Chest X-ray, PA view. Patient: 50 years old, sex M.
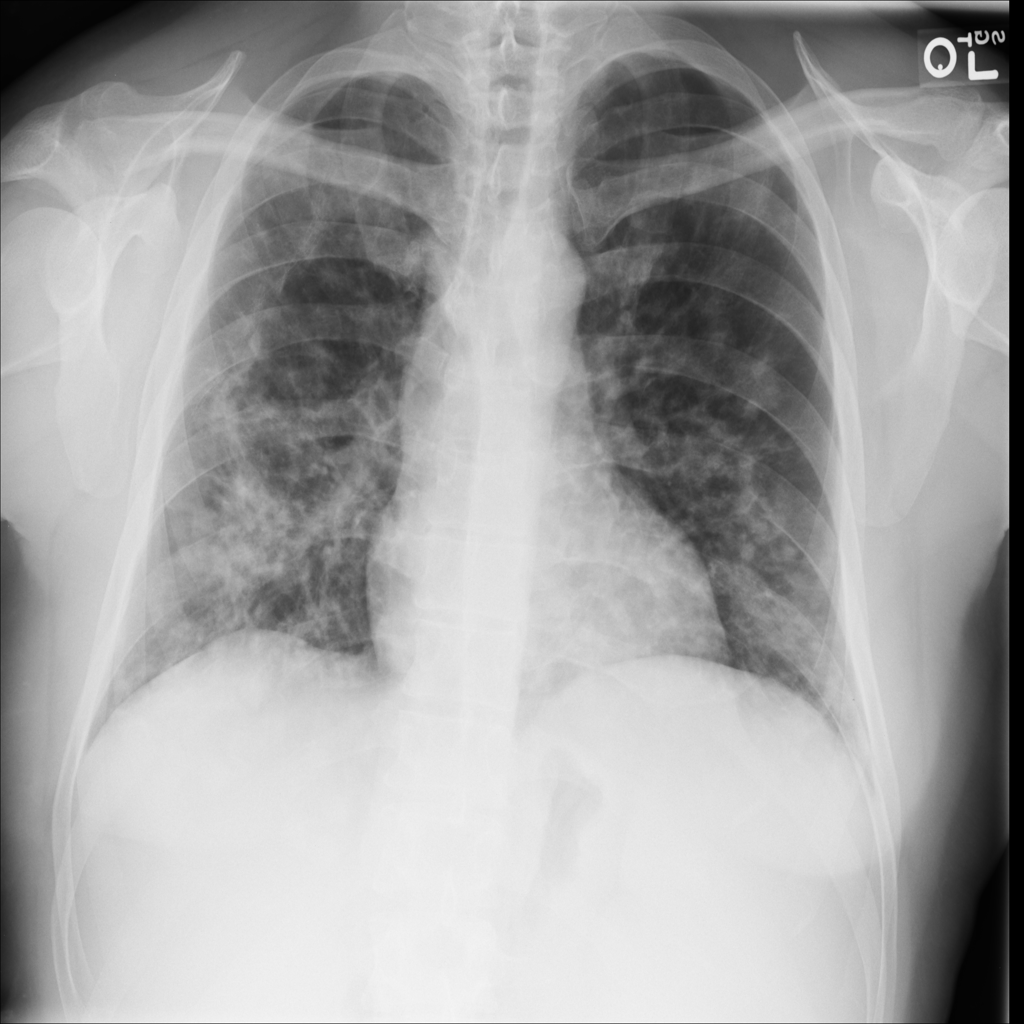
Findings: Infiltration, Mass, Nodule